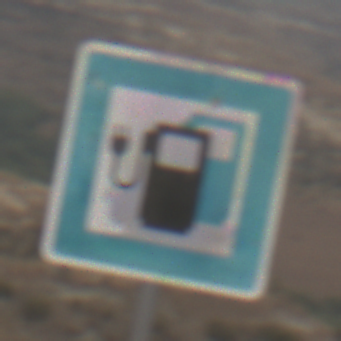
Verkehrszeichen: LadestationFuerElektrofahrzeuge
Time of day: MorningAfternoon
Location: Outdoor (Nature)
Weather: Overcast
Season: NotSpecified
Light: Natural